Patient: sex F, age 80
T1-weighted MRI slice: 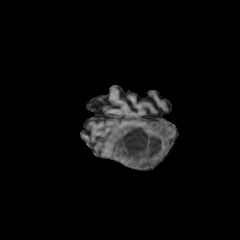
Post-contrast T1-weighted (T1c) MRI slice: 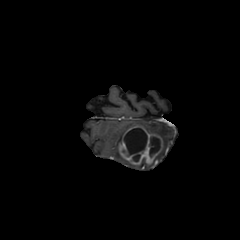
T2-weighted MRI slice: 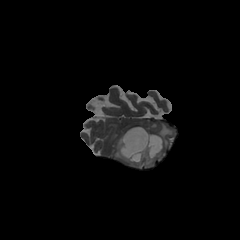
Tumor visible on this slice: yes
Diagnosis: Glioblastoma, IDH-wildtype
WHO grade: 4